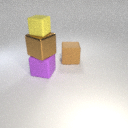
large brown metal cube below small yellow rubber cube